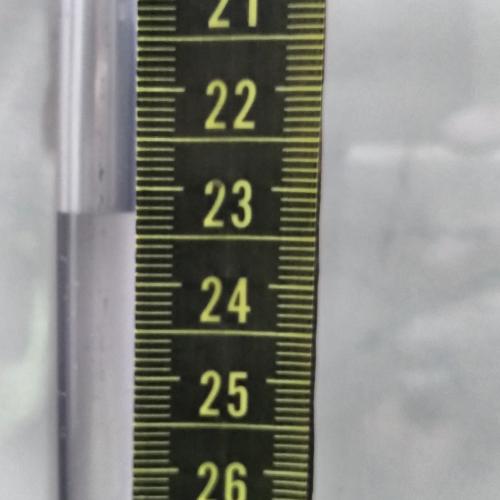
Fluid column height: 23.2 cm